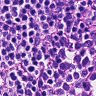
Metastatic tissue present: no